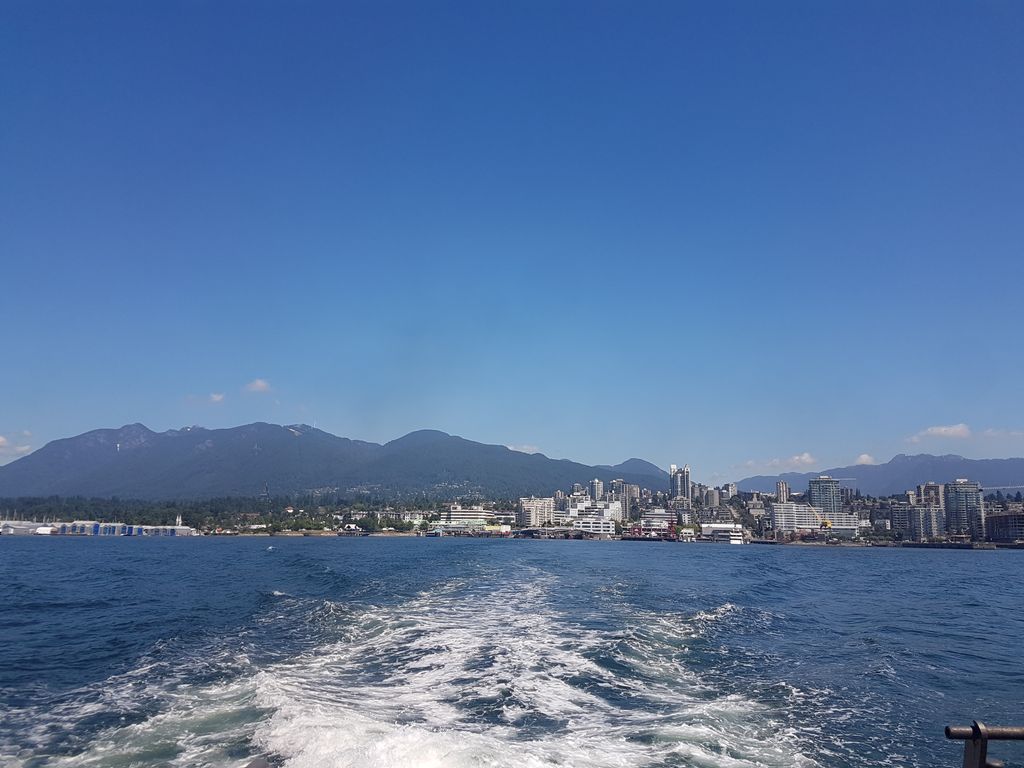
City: vancouver